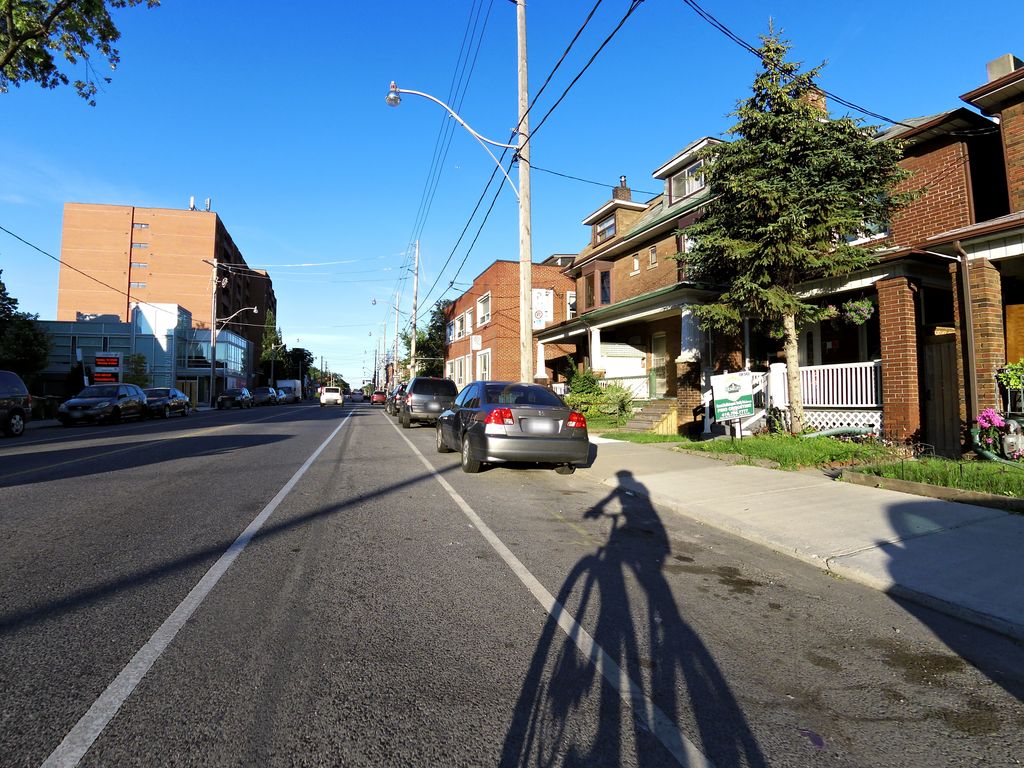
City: toronto